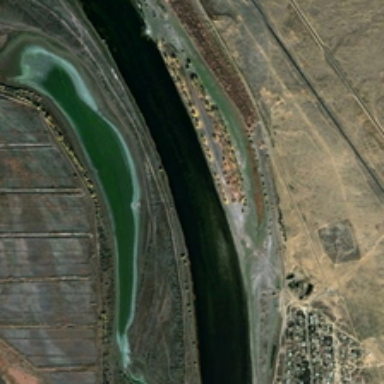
A crooked river flows through a large area .